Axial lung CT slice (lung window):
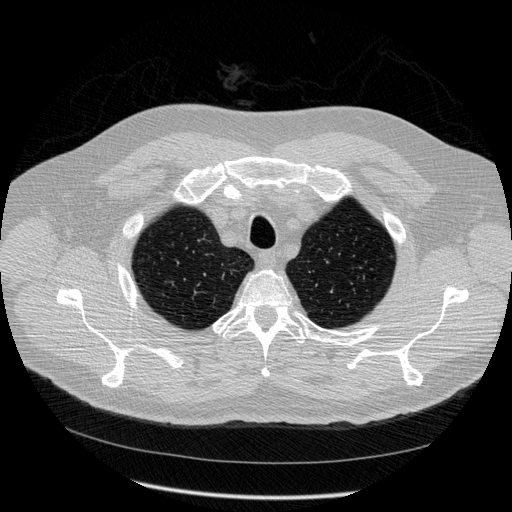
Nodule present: no